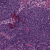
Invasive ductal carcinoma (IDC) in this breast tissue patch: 0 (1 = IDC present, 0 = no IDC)